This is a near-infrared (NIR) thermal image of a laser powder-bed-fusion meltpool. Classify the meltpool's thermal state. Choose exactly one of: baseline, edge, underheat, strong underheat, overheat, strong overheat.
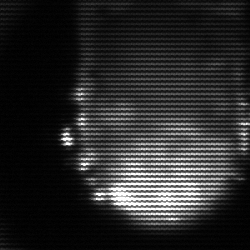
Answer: baseline